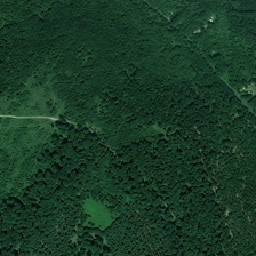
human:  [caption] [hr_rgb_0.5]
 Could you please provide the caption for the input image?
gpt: This is a forest.

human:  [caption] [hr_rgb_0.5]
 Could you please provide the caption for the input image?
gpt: Trees are deep green.

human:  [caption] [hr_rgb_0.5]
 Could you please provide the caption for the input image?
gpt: This is a forest to.

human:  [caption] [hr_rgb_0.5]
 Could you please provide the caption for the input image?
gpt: The trees are dark green.

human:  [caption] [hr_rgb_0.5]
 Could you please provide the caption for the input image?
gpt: The trees are dark green.